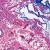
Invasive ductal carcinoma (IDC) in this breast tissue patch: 0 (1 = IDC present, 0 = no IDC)